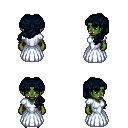
a pixel art fantasy rpg character, female body template, orc, green skin, underdress, red pants, raven princess hairstyle, metal boots, four views (front, back, left, right), 2x2 character sprite sheet, small pixel art, hard edges, no anti-aliasing